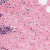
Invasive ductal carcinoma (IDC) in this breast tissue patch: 0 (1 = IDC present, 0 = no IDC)